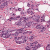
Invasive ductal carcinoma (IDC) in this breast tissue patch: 1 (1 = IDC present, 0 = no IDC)